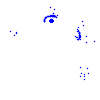
Particle: pion